Question: I have plotted a barchart showing mortality rates for municipalities(MUN_RESID) for all months between 08-2005 and 12-2015. Since the data frame is so big, the barchart is not very clear, e.g. one cannot read municipality ids on the x-axis and can't see different coloring for the respective months. I would like to have a barchart more clear, so that one can see id's on the x-axis and the coloring of the bar, if possible.
Thank you very much for your help.
Unfortunately, I am new to R and therefore cannot add a screenshot directly of the barchart directly, but there is a link provided after the code. Also, maybe there are some of you with some general advise on how to handle such issues with a barchart. I have to leave all data within one chart, so splitting the data is no option, unfortunately.
This is what the sample looks like:
'''
MUN_RESID X08.2005_P X09.2005_P X10.2005_P X11.2005_P X12.2005_P
1 120043 0.<PHONE> 0.22382438 0.<PHONE> 0.<PHONE> 0.<PHONE>
2 150775 0.<PHONE> 0.<PHONE> 0.<PHONE> 0.<PHONE> 0.<PHONE>
3 170025 0.<PHONE> 0.<PHONE> 0.<PHONE> 0.<PHONE> 0.<PHONE>
4 170382 0.<PHONE> 0.<PHONE> 0.<PHONE> 0.<PHONE> 0.<PHONE>
5 171180 0.<PHONE> 0.<PHONE> 0.<PHONE> 0.<PHONE> 0.<PHONE>
6 171525 0.<PHONE> 0.<PHONE> 0.<PHONE> 0.<PHONE> 0.<PHONE>
7 172025 0.<PHONE> 0.<PHONE> 0.<PHONE> 0.<PHONE> 0.<PHONE>
'''
until 2015
'''
X07.2015_P X08.2015_P X09.2015_P X10.2015_P X11.2015_P X12.2015_P
1 0 0.<PHONE> 0 0 0 0.<PHONE>
2 0 0.<PHONE> 0 0 0 0.<PHONE>
3 0 0.<PHONE> 0 0 0 0.<PHONE>
4 0 0.<PHONE> 0 0 0 0.<PHONE>
5 0 0.<PHONE> 0 0 0 0.<PHONE>
6 0 0.<PHONE> 0 0 0 0.<PHONE>
7 NA NA NA NA NA NA
'''
[ reached 'max' / getOption("max.print") -- omitted 3 rows ]
'''
==X==============================================================X==
Copy+Paste this part. (If on a Mac, it is already copied!)
==X==============================================================X==
months_total_f052 <- structure(list(MUN_RESID = structure(c(1L, 2L, 3L, 4L, 5L, 6L,7L, 171L, 172L, 173L), .Label = c("120043", "150775", "170025","170382", "171180", "171525", "172025", "220080", "220157", "220198","220207", "220360", "220860", "220960", "220975", "221010", "221037","240960", "241380", "241430", "241490", "250073", "250390", "251060","251380", "251520", "251560", "251570", "280500", "280690", "280730","310070", "310310", "310360", "310610", "310700", "310980", "311220","311470", "311620", "312150", "312190", "312460", "312737", "312790","314010", "314130", "314420", "314570", "314660", "314750", "315727","315870", "315970", "316310", "316490", "316590", "316805", "350075","350150", "350730", "350770", "351330", "351385", "351420", "351492","351495", "351610", "351800", "352060", "352540", "352580", "352885","353100", "353320", "353330", "353450", "354030", "354165", "354450","354765", "354830", "355200", "355460", "355520", "355530", "355570","410115", "410185", "410322", "411065", "411230", "411260", "411650","411729", "411740", "411845", "411925", "412030", "412033", "412420","420055", "420208", "420243", "420515", "420535", "420555", "421020","421085", "421315", "421568", "421590", "430045", "430047", "430057","430185", "430215", "430237", "430462", "430495", "430583", "430597","430637", "430786", "430980", "431036", "431041", "431065", "431127","431164", "431173", "431179", "431235", "431261", "431300", "431301","431308", "431310", "431335", "431346", "431407", "431455", "431477","431507", "431514", "431642", "431643", "431805", "431846", "431849","431861", "431935", "431937", "432045", "432235", "432252", "432285","432320", "432360", "500797", "510100", "510120", "510617", "510729","510810", "520120", "520360", "520393", "520710", "521015", "521200","521945", "522157"), class = "factor"), X08.2005_P = c(0, 0,0, 0.0451075641915337, 0, 0.0411314307409985, 0, 0, 0, 0), X09.2005_P = c(0.223824383944905,0.0247567176401135, 0, 0, 0.0418060200668896, 0, 0, 0.0322436628801032,0.0314032417808054, 0), X10.2005_P = c(0.0279780479931131, 0,0, 0, 0, 0, 0, 0, 0, 0), X11.2005_P = c(0, 0, 0.0430534856764365,0, 0, 0, 0, 0, 0, 0), X12.2005_P = c(0, 0, 0, 0, 0, 0, 0.0348021630882904,0, 0, 0.0329205601559928), X01.2006_P = c(0, 0.0247567176401135,0, 0, 0, 0, 0, 0, 0, 0), X02.2006_P = c(0.0279780479931131, 0,0, 0, 0, 0, 0, 0.0322436628801032, 0.0314032417808054, 0.0329205601559928), X03.2006_P = c(0, 0, 0, 0, 0, 0, 0, 0, 0, 0), X04.2006_P = c(0,0, 0, 0, 0.0418060200668896, 0, 0, 0.0322436628801032, 0, 0),X05.2006_P = c(0.0279780479931131, 0, 0, 0, 0, 0, 0, 0, 0.0314032417808054,0), X06.2006_P = c(0, 0, 0.0430534856764365, 0.0451075641915337,0, 0.0411314307409985, 0, 0, 0, 0), X07.2006_P = c(0.0559560959862262,0, 0.0430534856764365, 0, 0, 0, 0, 0, 0, 0), X08.2006_P = c(0.0559560959862262,0, 0, 0, 0, 0, 0, 0.0322436628801032, 0, 0), X09.2006_P = c(0.0559560959862262,0, 0, 0, 0, 0, 0, 0, 0, 0), X10.2006_P = c(0.0279780479931131,0, 0, 0, 0, 0, 0, 0, 0, 0), X11.2006_P = c(0.0559560959862262,0, 0, 0, 0, 0, 0.0696043261765808, 0, 0, 0), X12.2006_P = c(0,0, 0, 0, 0, 0, 0.0348021630882904, 0, 0, 0.0329205601559928), X01.2007_P = c(0, 0, 0, 0.0451075641915337, 0, 0, 0, 0,0, 0), X02.2007_P = c(0, 0, 0, 0, 0, 0, 0, 0, 0, 0), X03.2007_P = c(0,0, 0, 0, 0, 0, 0, 0, 0, 0), X04.2007_P = c(0, 0.0247567176401135,0, 0, 0, 0, 0.0696043261765808, 0, 0, 0), X05.2007_P = c(0.0279780479931131,0, 0, 0, 0, 0, 0, 0, 0, 0), X06.2007_P = c(0, 0, 0, 0, 0,0, 0, 0, 0.0314032417808054, 0), X07.2007_P = c(0, 0, 0.0430534856764365,0.0451075641915337, 0, 0.0411314307409985, 0, 0, 0, 0.0329205601559928), X08.2007_P = c(0, 0, 0, 0, 0.0418060200668896, 0, 0, 0.0322436628801032,0, 0), X09.2007_P = c(0, 0, 0, 0, 0, 0, 0, 0, 0, 0), X10.2007_P = c(0,0, 0, 0, 0, 0, 0, 0, 0, 0), X11.2007_P = c(0, 0, 0, 0, 0,0, 0, 0, 0, 0), X12.2007_P = c(0, 0, 0, 0, 0, 0, 0, 0, 0,0), X01.2008_P = c(0, 0, 0, 0.0451075641915337, 0, 0, 0,0, 0, 0), X02.2008_P = c(0, 0, 0, 0, 0, 0, 0, 0, 0, 0), X03.2008_P = c(0.0279780479931131,0.0247567176401135, 0, 0, 0, 0, 0, 0, 0, 0), X04.2008_P = c(0,0, 0, 0.0451075641915337, 0.0418060200668896, 0.0411314307409985,0.0348021630882904, 0, 0, 0), X05.2008_P = c(0, 0, 0, 0,0, 0, 0, 0, 0, 0), X06.2008_P = c(0.0559560959862262, 0,0.0430534856764365, 0, 0, 0, 0, 0, 0, 0), X07.2008_P = c(0.0279780479931131,0, 0, 0, 0, 0, 0, 0, 0, 0), X08.2008_P = c(0.0279780479931131,0, 0, 0, 0, 0, 0, 0, 0, 0), X09.2008_P = c(0.0279780479931131,0, 0, 0, 0, 0, 0, 0.0322436628801032, 0, 0.0329205601559928), X10.2008_P = c(0, 0, 0, 0, 0, 0, 0, 0, 0, 0), X11.2008_P = c(0,0, 0, 0, 0, 0, 0, 0, 0.0314032417808054, 0), X12.2008_P = c(0,0, 0, 0, 0, 0, 0.0348021630882904, 0, 0, 0), X01.2009_P = c(0,0, 0, 0.0451075641915337, 0, 0, 0, 0, 0, 0), X02.2009_P = c(0,0, 0, 0, 0, 0, 0.0348021630882904, 0, 0, 0), X03.2009_P = c(0,0, 0, 0, 0, 0, 0, 0, 0, 0), X04.2009_P = c(0, 0, 0, 0, 0,0, 0, 0, 0, 0), X05.2009_P = c(0, 0, 0, 0, 0.0418060200668896,0, 0, 0, 0, 0), X06.2009_P = c(0, 0, 0.0430534856764365,0, 0, 0, 0, 0, 0, 0), X07.2009_P = c(0.0279780479931131,0.0247567176401135, 0, 0, 0, 0, 0, 0, 0.0314032417808054,0), X08.2009_P = c(0, 0, 0, 0, 0, 0.0411314307409985, 0,0, 0, 0), X09.2009_P = c(0, 0, 0, 0, 0, 0, 0, 0, 0, 0.0329205601559928), X10.2009_P = c(0, 0, 0, 0, 0, 0, 0, 0, 0, 0), X11.2009_P = c(0.0279780479931131,0, 0, 0, 0, 0, 0, 0.0322436628801032, 0, 0), X12.2009_P = c(0,0, 0, 0, 0, 0, 0, 0, 0.0314032417808054, 0), X01.2010_P = c(0,0, 0, 0, 0, 0, 0, 0, 0, 0), X02.2010_P = c(0, 0, 0, 0, 0,0, 0, 0, 0, 0), X03.2010_P = c(0, 0, 0, 0, 0, 0, 0, 0, 0,0), X04.2010_P = c(0.0279780479931131, 0, 0, 0, 0, 0, 0,0, 0, 0), X05.2010_P = c(0, 0.049513435280227, 0, 0, 0, 0,0, 0, 0.0314032417808054, 0), X06.2010_P = c(0, 0, 0, 0,0.0418060200668896, 0, 0, 0, 0, 0), X07.2010_P = c(0, 0,0, 0.0451075641915337, 0, 0, 0, 0, 0, 0), X08.2010_P = c(0,0, 0, 0, 0, 0, 0, 0, 0, 0), X09.2010_P = c(0, 0, 0, 0, 0,0.0822628614819971, 0, 0, 0, 0), X10.2010_P = c(0, 0, 0,0, 0, 0, 0, 0.0322436628801032, 0, 0), X11.2010_P = c(0,0, 0, 0, 0, 0, 0.0348021630882904, 0, 0, 0), X12.2010_P = c(0,0, 0.086106971352873, 0, 0, 0, 0, 0, 0, 0.0329205601559928), X01.2011_P = c(0.0279780479931131, 0, 0, 0, 0, 0.0411314307409985,0, 0, 0, 0), X02.2011_P = c(0, 0.0247567176401135, 0, 0,0, 0, 0, 0.0322436628801032, 0, 0), X03.2011_P = c(0, 0,0, 0, 0.0418060200668896, 0, 0, 0, 0, 0), X04.2011_P = c(0,0, 0, 0.0451075641915337, 0, 0, 0, 0, 0.0314032417808054,0), X05.2011_P = c(0, 0, 0, 0, 0, 0.0411314307409985, 0.0348021630882904,0, 0, 0), X06.2011_P = c(0, 0, 0.0430534856764365, 0, 0,0, 0, 0, 0, 0), X07.2011_P = c(0, 0, 0, 0, 0, 0, 0, 0, 0,0.0658411203119856), X08.2011_P = c(0, 0, 0, 0, 0, 0, 0,0, 0, 0), X09.2011_P = c(0, 0, 0, 0, 0, 0, 0, 0, 0, 0), X10.2011_P = c(0,0, 0, 0, 0, 0, 0, 0, 0, 0), X11.2011_P = c(0, 0, 0, 0, 0,0, 0, 0, 0, 0), X12.2011_P = c(0, 0, 0, 0, 0, 0, 0, 0, 0,0), X01.2012_P = c(0, 0.0247567176401135, 0, 0, 0, 0, 0,0, 0, 0.0329205601559928), X02.2012_P = c(0, 0.0742701529203405,0, 0, 0, 0.0411314307409985, 0, 0, 0, 0), X03.2012_P = c(0,0, 0, 0.0451075641915337, 0, 0, 0, 0, 0, 0), X04.2012_P = c(0,0, 0, 0.0902151283830673, 0, 0, 0, 0, 0, 0), X05.2012_P = c(0,0, 0.0430534856764365, 0, 0, 0, 0, 0, 0, 0), X06.2012_P = c(0,0, 0, 0, 0.0836120401337793, 0, 0, 0, 0.0314032417808054,0), X07.2012_P = c(0, 0, 0, 0, 0.0418060200668896, 0, 0,0, 0, 0), X08.2012_P = c(0, 0, 0, 0, 0, 0, 0, 0, 0, 0), X09.2012_P = c(0,0, 0, 0, 0, 0, 0, 0.0322436628801032, 0, 0), X10.2012_P = c(0,0, 0, 0.0451075641915337, 0, 0, 0, 0, 0.0628064835616107,0), X11.2012_P = c(0, 0, 0, 0, 0, 0, 0.0348021630882904,0, 0, 0), X12.2012_P = c(0.0279780479931131, 0, 0, 0, 0,0, 0, 0, 0, 0), X01.2013_P = c(0, 0, 0, 0, 0, 0, NA, 0, 0,NA), X02.2013_P = c(0.0279780479931131, 0, 0, 0, 0, 0, NA,0, 0, NA), X03.2013_P = c(0, 0, 0.0430534856764365, 0.0451075641915337,0, 0, NA, 0, 0, NA), X04.2013_P = c(0, 0, 0, 0, 0, 0.0411314307409985,NA, 0, 0, NA), X05.2013_P = c(0, 0, 0, 0, 0, 0, NA, 0, 0,NA), X06.2013_P = c(0.0279780479931131, 0, 0, 0, 0, 0, NA,0, 0, NA), X07.2013_P = c(0, 0, 0, 0, 0, 0, NA, 0, 0, NA),X08.2013_P = c(0, 0, 0, 0, 0, 0, NA, 0.0322436628801032,0.0314032417808054, NA), X09.2013_P = c(0.0279780479931131,0.049513435280227, 0, 0, 0.0418060200668896, 0, NA, 0.0322436628801032,0, NA), X10.2013_P = c(0.0279780479931131, 0, 0, 0, 0, 0,NA, 0, 0, NA), X11.2013_P = c(0, 0, 0, 0, 0, 0, NA, 0, 0,NA), X12.2013_P = c(0, 0, 0, 0, 0, 0, NA, 0, 0, NA), X01.2014_P = c(0,0, 0, 0, 0.0418060200668896, 0.0411314307409985, NA, 0, 0,NA), X02.2014_P = c(0, 0, 0, 0, 0, 0, NA, 0, 0, NA), X03.2014_P = c(0,0, 0, 0, 0, 0, NA, 0, 0, NA), X04.2014_P = c(0, 0, 0, 0,0, 0, NA, 0, 0, NA), X05.2014_P = c(0, 0, 0.0430534856764365,0, 0, 0, NA, 0.0322436628801032, 0.0314032417808054, NA),X06.2014_P = c(0, 0, 0, 0, 0, 0, NA, 0, 0, NA), X07.2014_P = c(0,0, 0, 0, 0, 0, NA, 0, 0, NA), X08.2014_P = c(0, 0, 0, 0,0, 0, NA, 0, 0, NA), X09.2014_P = c(0.0279780479931131, 0.0247567176401135,0, 0, 0, 0, NA, 0, 0, NA), X10.2014_P = c(0, 0.0247567176401135,0, 0.0451075641915337, 0, 0, NA, 0, 0, NA), X11.2014_P = c(0,0, 0, 0, 0, 0, NA, 0, 0, NA), X12.2014_P = c(0, 0.0247567176401135,0, 0, 0, 0, NA, 0.0644873257602064, 0, NA), X01.2015_P = c(0,0, 0, 0, 0, 0, NA, 0, 0, NA), X02.2015_P = c(0, 0, 0, 0,0, 0, NA, 0, 0, NA), X03.2015_P = c(0, 0, 0, 0, 0, 0, NA,0, 0, NA), X04.2015_P = c(0, 0, 0, 0.0451075641915337, 0.0418060200668896,0.0822628614819971, NA, 0, 0, NA), X05.2015_P = c(0, 0, 0,0, 0, 0, NA, 0, 0, NA), X06.2015_P = c(0, 0.0247567176401135,0, 0, 0, 0, NA, 0, 0, NA), X07.2015_P = c(0, 0, 0, 0, 0,0, NA, 0, 0, NA), X08.2015_P = c(0.0559560959862262, 0, 0.0430534856764365,0, 0, 0, NA, 0, 0.0314032417808054, NA), X09.2015_P = c(0,0, 0, 0, 0, 0, NA, 0, 0, NA), X10.2015_P = c(0, 0, 0, 0,0, 0, NA, 0, 0, NA), X11.2015_P = c(0, 0, 0, 0, 0, 0, NA,0.0322436628801032, 0, NA), X12.2015_P = c(0, 0.0247567176401135,0, 0, 0, 0, NA, 0, 0, NA)), row.names = c(1L, 2L, 3L, 4L,5L, 6L, 7L, 171L, 172L, 173L), class = "data.frame")
==X==============================================================X==
'''
I used this code for plotting:
'''
months_total_f052$MUN_RESID <- as.factor(months_total_f052$MUN_RESID)
barchart(months_total_f052, X08.2005_P+X09.2005_P+X10.2005_P+X11.2005_P+X12.2005_P+X01.2006_P+X02.2006_P+X03.2006_P+X04.2006_P+X05.2006_P+X06.2006_P+X07.2006_P+X08.2006_P+X09.2006_P+X10.2006_P+X11.2006_P+X12.2006_P+
X01.2007_P+X02.2007_P+X03.2007_P+X04.2007_P+X05.2007_P+X06.2007_P+X07.2007_P+X08.2007_P+X09.2007_P+X10.2007_P+X11.2007_P+X12.2007_P+
X01.2008_P+X02.2008_P+X03.2008_P+X04.2008_P+X05.2008_P+X06.2008_P+X07.2008_P+X08.2008_P+X09.2008_P+X10.2008_P+X11.2008_P+X12.2008_P+
X01.2009_P+X02.2009_P+X03.2009_P+X04.2009_P+X05.2009_P+X06.2009_P+X07.2009_P+X08.2009_P+X09.2009_P+X10.2009_P+X11.2009_P+X12.2009_P+
X01.2010_P+X02.2010_P+X03.2010_P+X04.2010_P+X05.2010_P+X06.2010_P+X07.2010_P+X08.2010_P+X09.2010_P+X10.2010_P+X11.2010_P+X12.2010_P+
X01.2011_P+X02.2011_P+X03.2011_P+X04.2011_P+X05.2011_P+X06.2011_P+X07.2011_P+X08.2011_P+X09.2011_P+X10.2011_P+X11.2011_P+X12.2011_P+
X01.2012_P+X02.2012_P+X03.2012_P+X04.2012_P+X05.2012_P+X06.2012_P+X07.2012_P+X08.2012_P+X09.2012_P+X10.2012_P+X11.2012_P+X12.2012_P+
X01.2013_P+X02.2013_P+X03.2013_P+X04.2013_P+X05.2013_P+X06.2013_P+X07.2013_P+X08.2013_P+X09.2013_P+X10.2013_P+X11.2013_P+X12.2013_P+
X01.2014_P+X02.2014_P+X03.2014_P+X04.2014_P+X05.2014_P+X06.2014_P+X07.2014_P+X08.2014_P+X09.2014_P+X10.2014_P+X11.2014_P+X12.2014_P+
X01.2015_P+X02.2015_P+X03.2015_P+X04.2015_P+X05.2015_P+X06.2015_P+X07.2015_P+X08.2015_P+X09.2015_P+X10.2015_P+X11.2015_P+X12.2015_P ~ MUN_RESID, data = months_total_f052, auto.key = list(space = 'left'), horiz = FALSE, ylab="percent_dead", scales=list(x=list(rot=90)))
'''

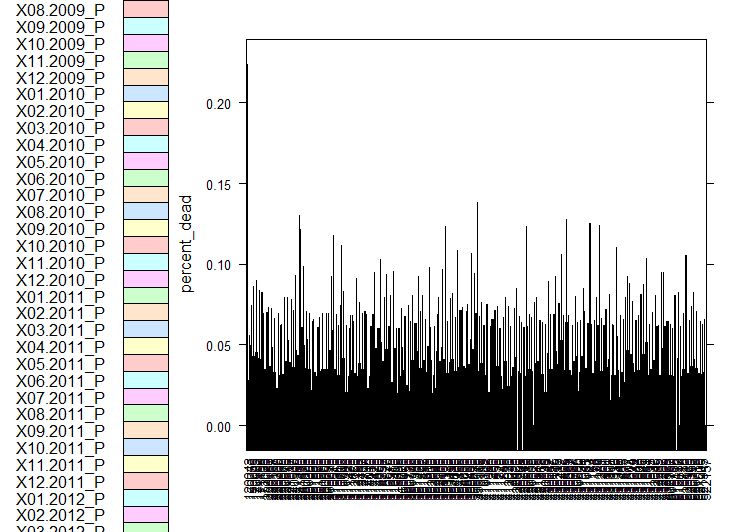
Answer: This might be what you are after? I think with a ton of data "small multiples" is a decent approach. Without your full data set I don't think you'll get the picture but worth a try:
'''
library(tidyverse)
dat <- tribble(
~"MUN_RESID", ~"X08.2005_P", ~"X09.2005_P", ~"X10.2005_P", ~"X11.2005_P", ~"X12.2005_P",
120043, 0.<PHONE>, 0.22382438, 0.<PHONE>, 0.<PHONE>, 0.<PHONE>,
150775, 0.<PHONE>, 0.<PHONE>, 0.<PHONE>, 0.<PHONE>, 0.<PHONE>,
170025, 0.<PHONE>, 0.<PHONE>, 0.<PHONE>, 0.<PHONE>, 0.<PHONE>,
170382, 0.<PHONE>, 0.<PHONE>, 0.<PHONE>, 0.<PHONE>, 0.<PHONE>,
171180, 0.<PHONE>, 0.<PHONE>, 0.<PHONE>, 0.<PHONE>, 0.<PHONE>,
171525, 0.<PHONE>, 0.<PHONE>, 0.<PHONE>, 0.<PHONE>, 0.<PHONE>,
172025, 0.<PHONE>, 0.<PHONE>, 0.<PHONE>, 0.<PHONE>, 0.<PHONE>,
)
# We need to convert the data long ways
long_data <- dat %>%
gather(date, value, - MUN_RESID) %>%
separate(col = date, into = c("month", "year"), sep = "\.") %>%
mutate(month = str_extract(month, "\d+") %>% parse_double()) %>%
mutate(year = str_extract(year, "\d+") %>% parse_double()) %>%
mutate(my_month = factor(month))
# Now we can graph
long_data %>%
ggplot(aes(MUN_RESID, value)) +
facet_wrap(~year)+
geom_col(aes(fill = my_month), position = "dodge", stat="identity")+
coord_flip()+
theme_minimal()
'''